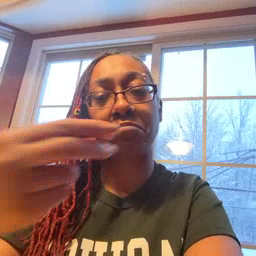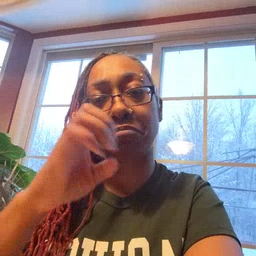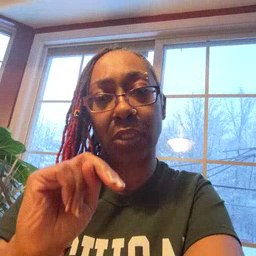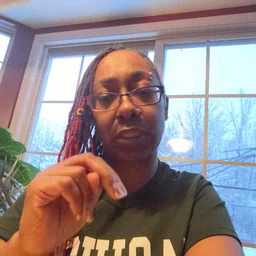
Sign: hen